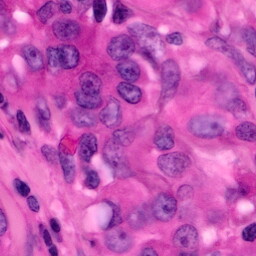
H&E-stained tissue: Pancreatic